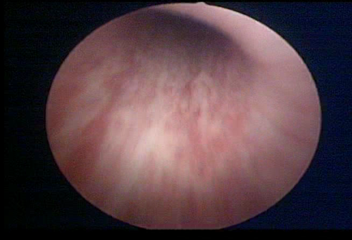
Modality: WLC
Class: Normal mucosa
Bladder cancer association: No